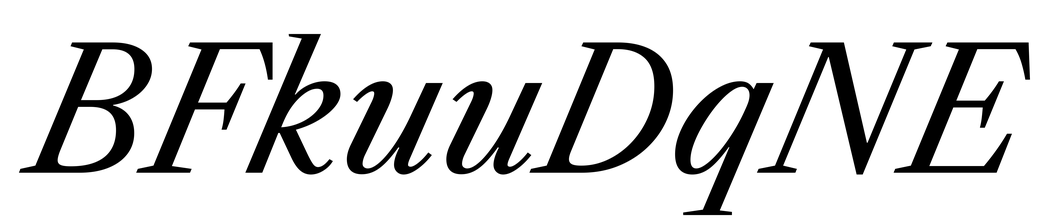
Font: LibreCaslonText-Italic_Italic